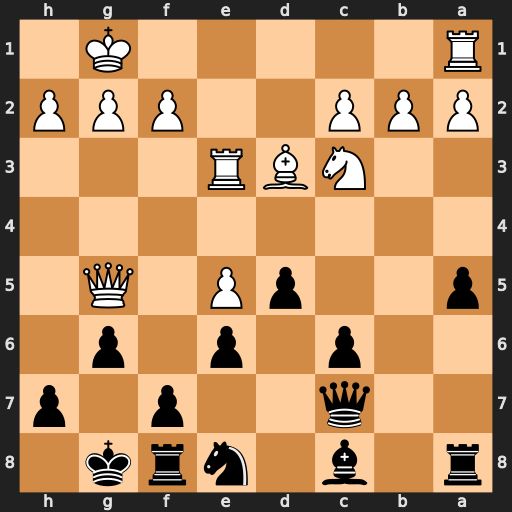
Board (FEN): r1b1nrk1/2q2p1p/2p1p1p1/p2pP1Q1/8/2NBR3/PPP2PPP/R5K1
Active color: b
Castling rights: -
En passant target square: -
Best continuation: d4 Rg3 dxc3